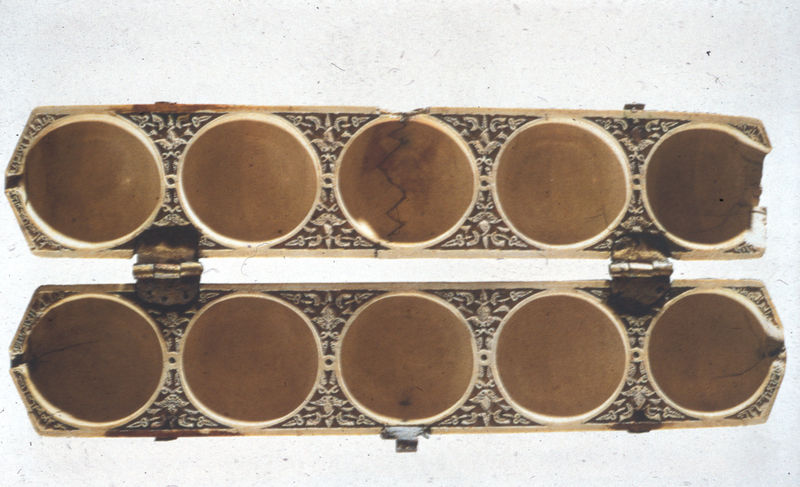
Titel: Spiel
Standort: Burgos
Institution: Museum von Burgos
Schlagwörter: braun, weiss, muster, tablett, gold, schminke, kreis, rund, farbe, foto, töpfe, offen, kreise, schachtel, gefässe, scharniere, etui, scharnier, geöffnet, malkasten, kästchen, beschläge, verschluss, zehn, kries, farbkasten, grold, göffnet